Question: What is the logo?
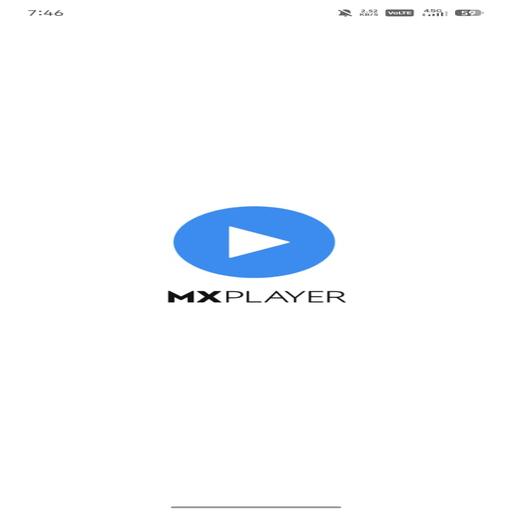
Answer: MX Player logo